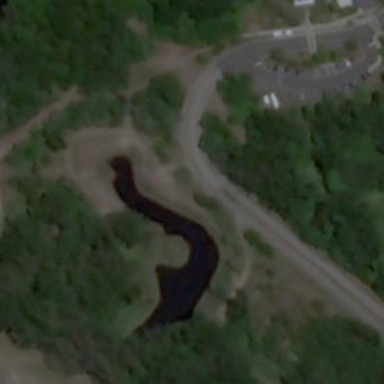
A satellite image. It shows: Pond surrounded by natural water.